Field crop: maize
Growth stage: 2
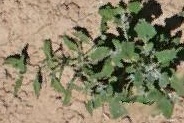
Species: atriplex